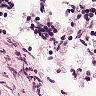
Metastatic tissue present: no